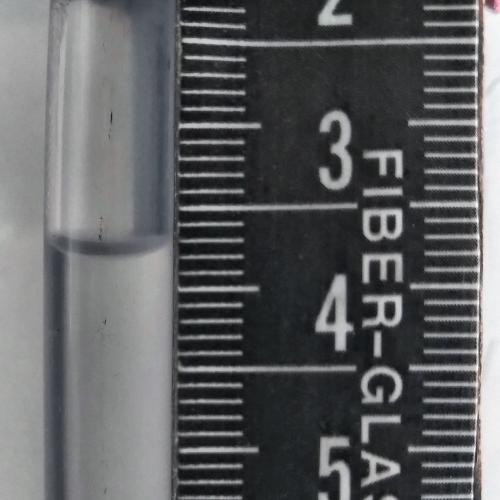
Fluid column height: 3.8 cm